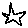
Label: star